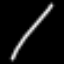
Label: line